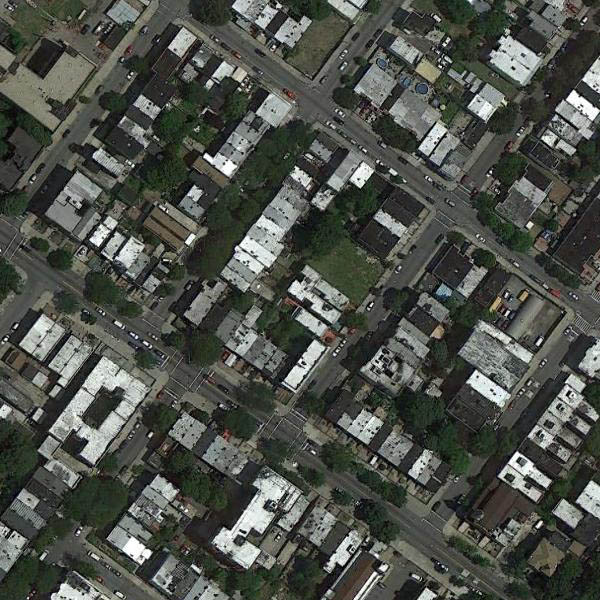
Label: DenseResidential